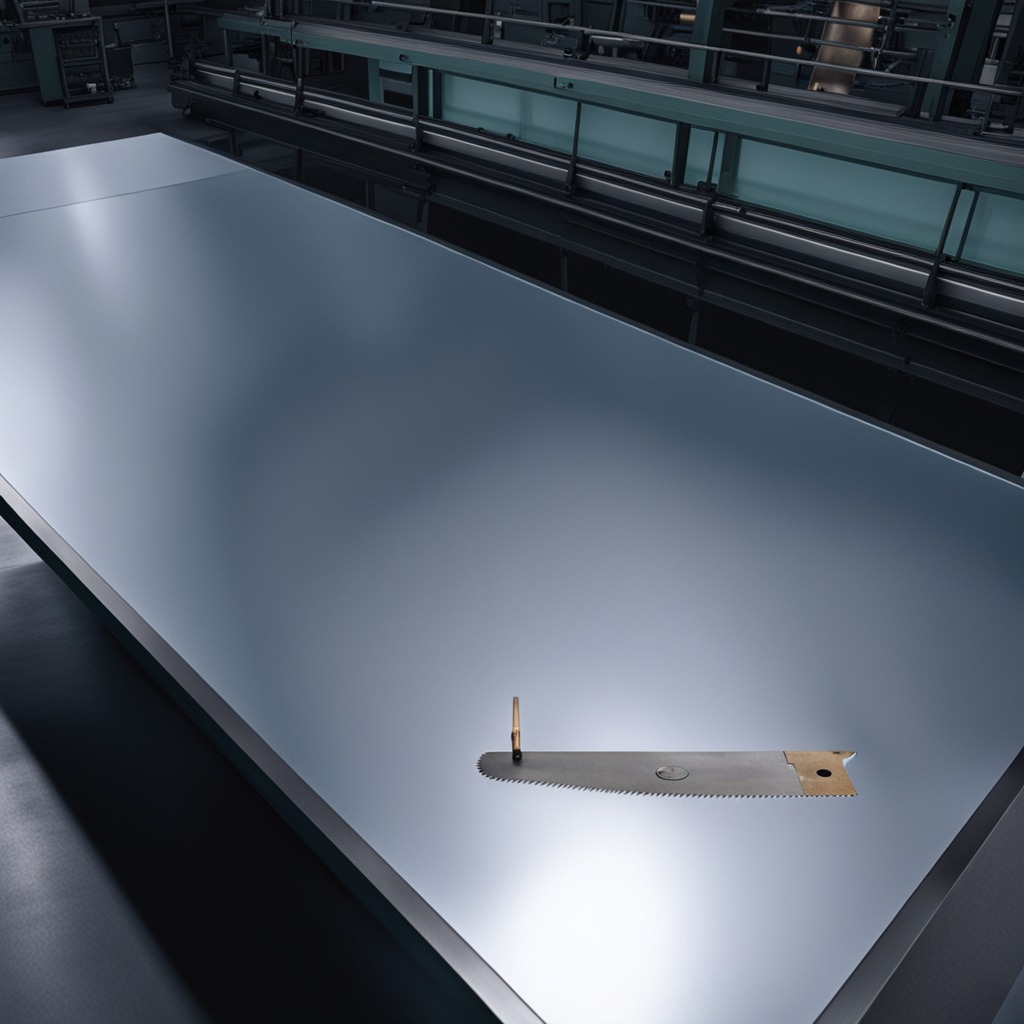
A metal saw lies on the tabletop.